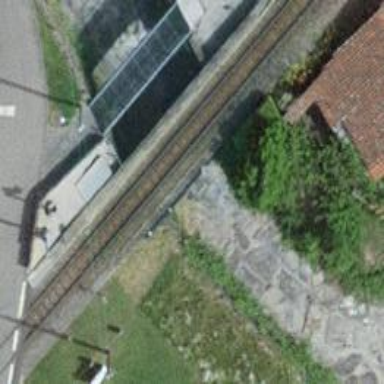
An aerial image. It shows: Narrow-gauge railway bridge with electrified contact lines over single track.